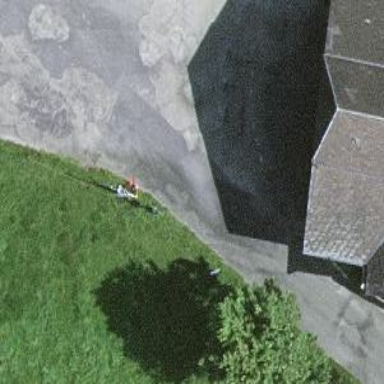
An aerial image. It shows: Bus stop along the road.